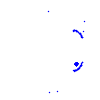
Particle: proton